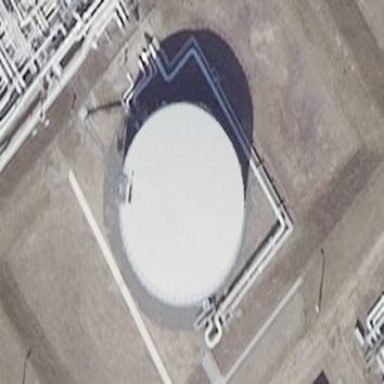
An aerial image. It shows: Storage tank created as man-made structure.